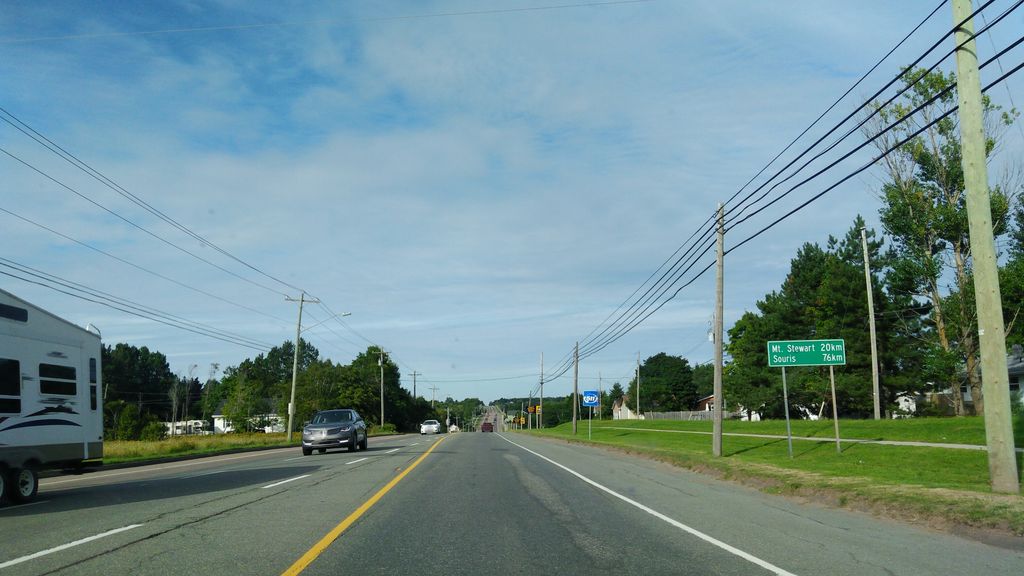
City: charlottetown